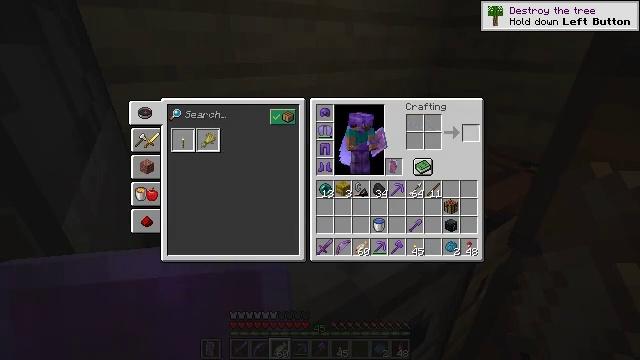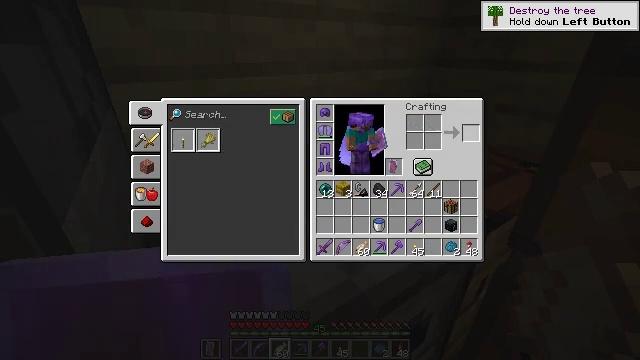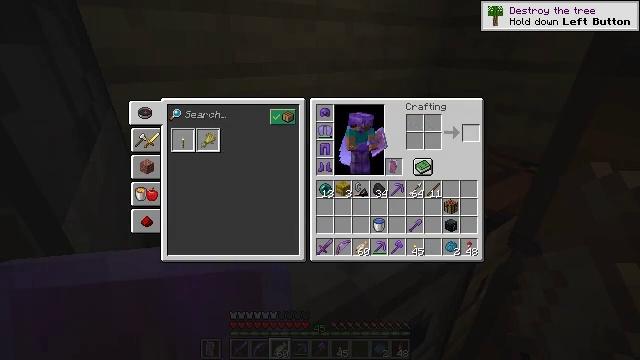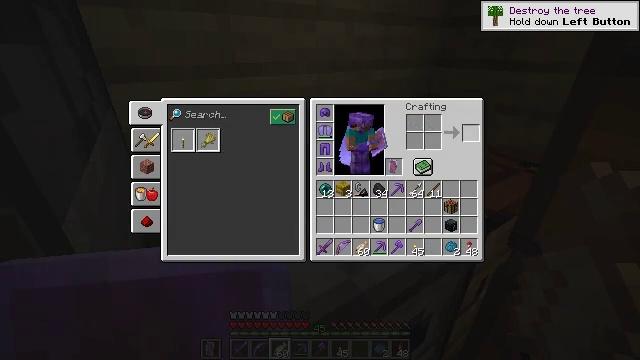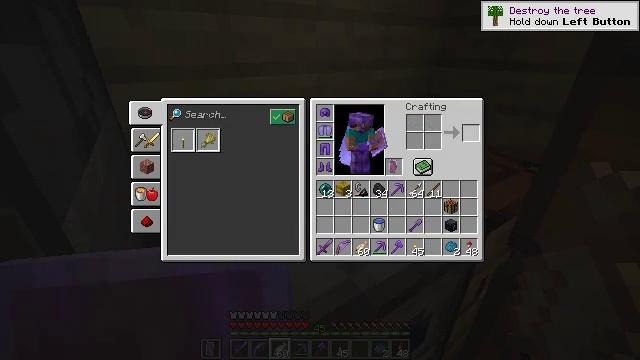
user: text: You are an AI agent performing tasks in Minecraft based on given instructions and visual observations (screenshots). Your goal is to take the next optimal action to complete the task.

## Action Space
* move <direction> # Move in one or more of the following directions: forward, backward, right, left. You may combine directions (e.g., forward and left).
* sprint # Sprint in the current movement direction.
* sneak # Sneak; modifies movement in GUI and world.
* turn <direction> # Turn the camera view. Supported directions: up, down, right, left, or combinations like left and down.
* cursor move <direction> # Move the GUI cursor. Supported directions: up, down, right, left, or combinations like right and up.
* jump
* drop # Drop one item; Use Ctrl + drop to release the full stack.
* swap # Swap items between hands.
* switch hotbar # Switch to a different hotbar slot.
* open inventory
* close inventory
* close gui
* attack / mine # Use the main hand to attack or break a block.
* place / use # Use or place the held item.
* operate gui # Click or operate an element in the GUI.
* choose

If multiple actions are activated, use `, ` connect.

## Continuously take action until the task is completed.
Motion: motion action
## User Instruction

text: craft item cyan dye
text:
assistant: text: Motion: sneak, attack / mine
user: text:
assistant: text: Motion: sneak
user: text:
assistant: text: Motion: no_op
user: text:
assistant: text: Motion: no_op
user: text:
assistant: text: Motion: no_op